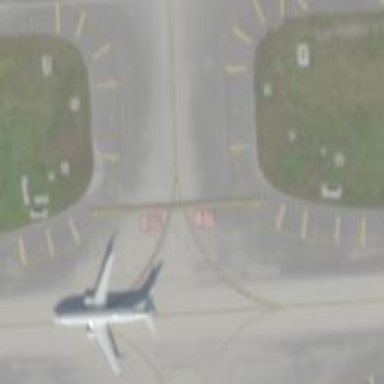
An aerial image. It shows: Image of taxiway at airport.